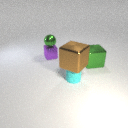
large brown metal cube above small cyan rubber cylinder